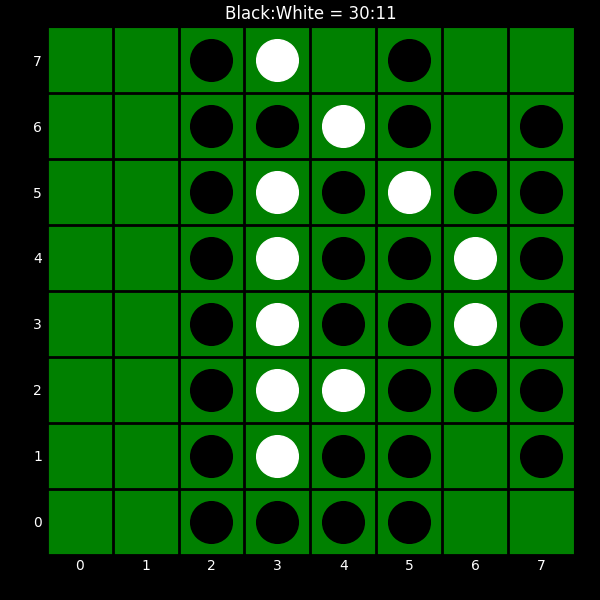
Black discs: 30
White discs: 11